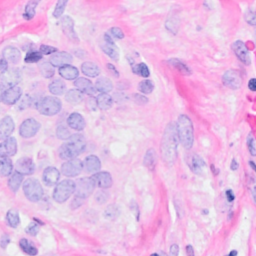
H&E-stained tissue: Breast